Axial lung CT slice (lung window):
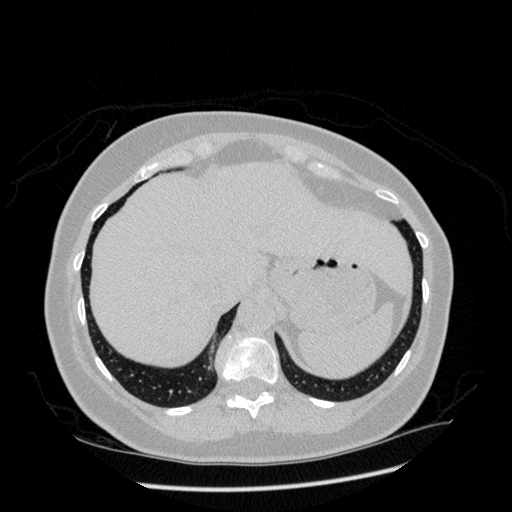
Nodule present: no